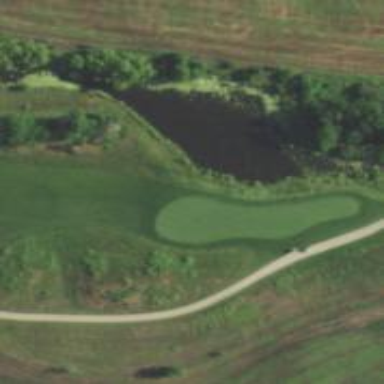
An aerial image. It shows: Area of rough grass used for golf.